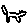
Label: cat